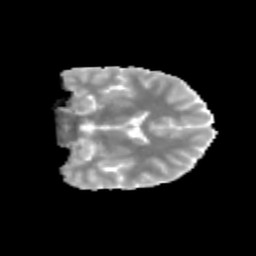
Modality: MD
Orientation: coronal
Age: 13
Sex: female
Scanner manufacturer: siemens
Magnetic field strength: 3 T
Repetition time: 3.8 s
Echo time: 0.07 s